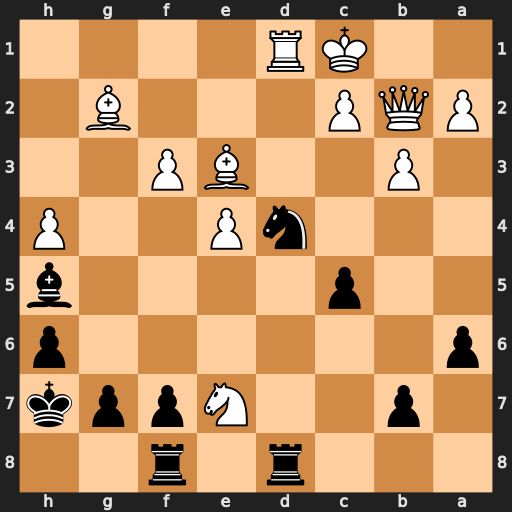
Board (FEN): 3r1r2/1p2Nppk/p6p/2p4b/3nP2P/1P2BP2/PQP3B1/2KR4
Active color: b
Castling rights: -
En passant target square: -
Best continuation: Ne2+ Kb1 Rxd1+